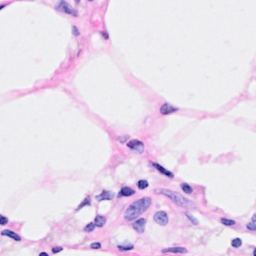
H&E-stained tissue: Breast